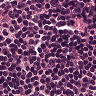
Metastatic tissue present: no